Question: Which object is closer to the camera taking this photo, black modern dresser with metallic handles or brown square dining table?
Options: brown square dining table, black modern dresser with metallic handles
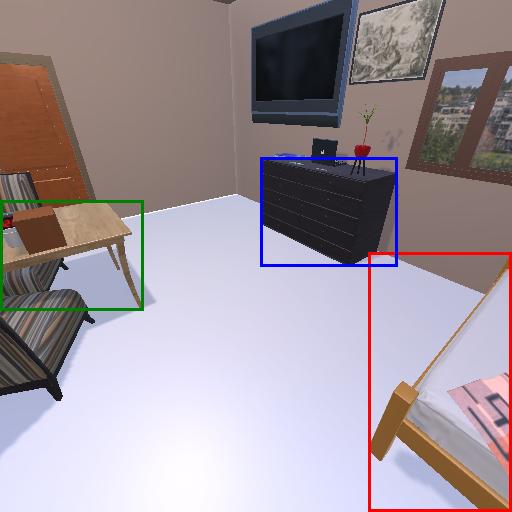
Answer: brown square dining table